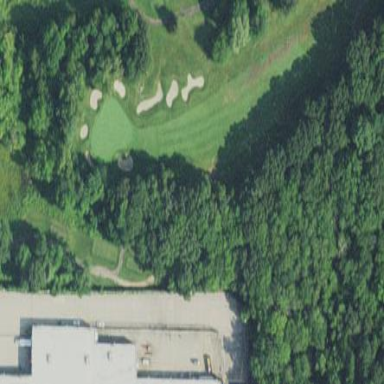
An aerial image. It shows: Grassy area designated as golf fairway.